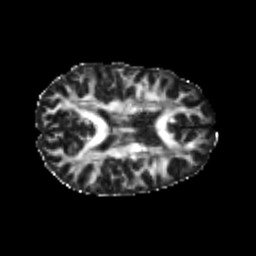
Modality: FA
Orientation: axial
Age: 22
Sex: female
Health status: healthy
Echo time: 0.074 s